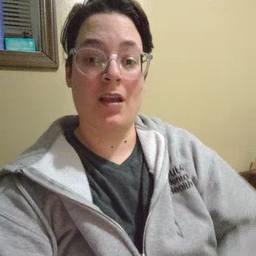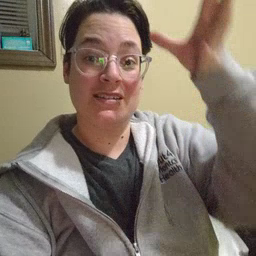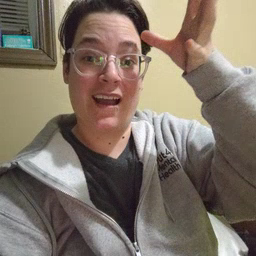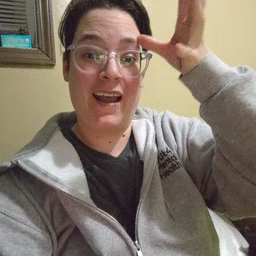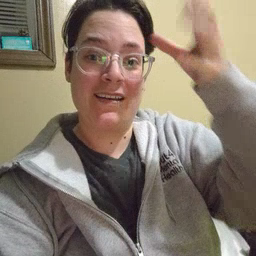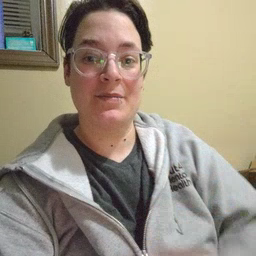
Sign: dad